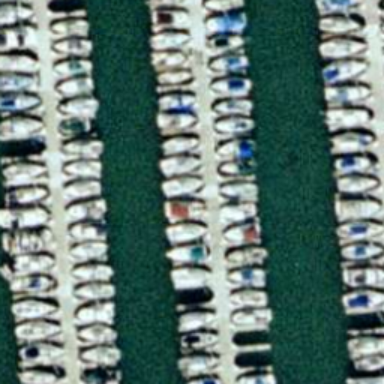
Lots of boats docked in lines at the harbor .